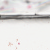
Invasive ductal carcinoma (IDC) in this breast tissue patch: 0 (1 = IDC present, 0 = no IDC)